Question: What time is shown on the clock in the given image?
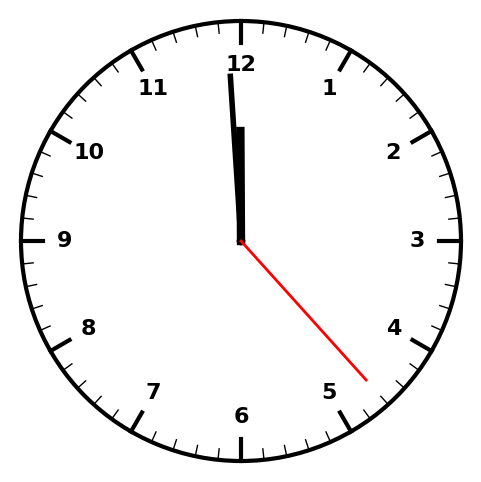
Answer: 11:59:23